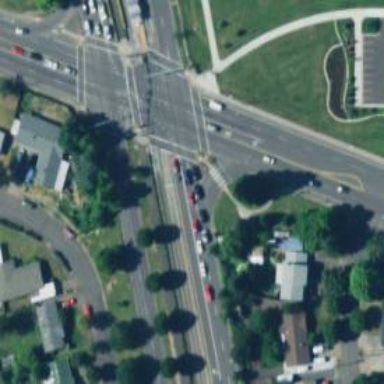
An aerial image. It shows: Busway road.